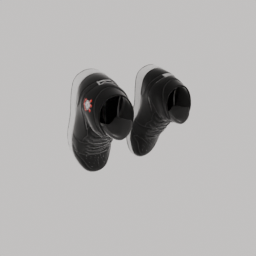
Label: people